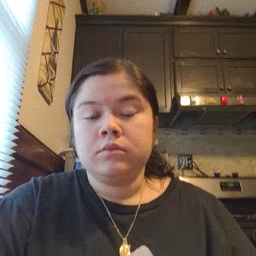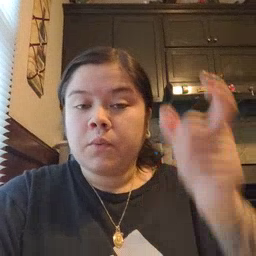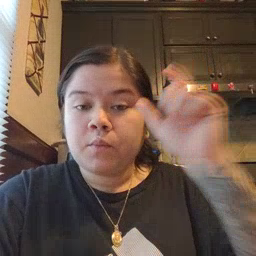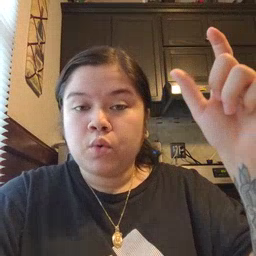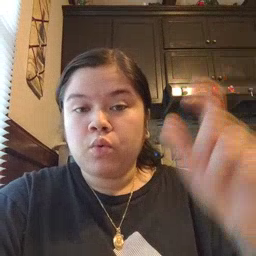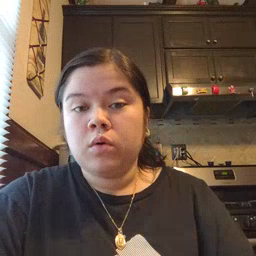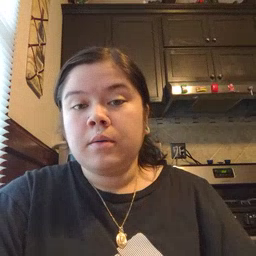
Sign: moon